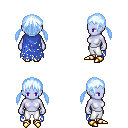
a pixel art fantasy rpg character, female body template, dark elf, purple skin, blue tattered cape, white pants, white cyan twin-tailed hairstyle, gold boots, four views (front, back, left, right), 2x2 character sprite sheet, small pixel art, hard edges, no anti-aliasing